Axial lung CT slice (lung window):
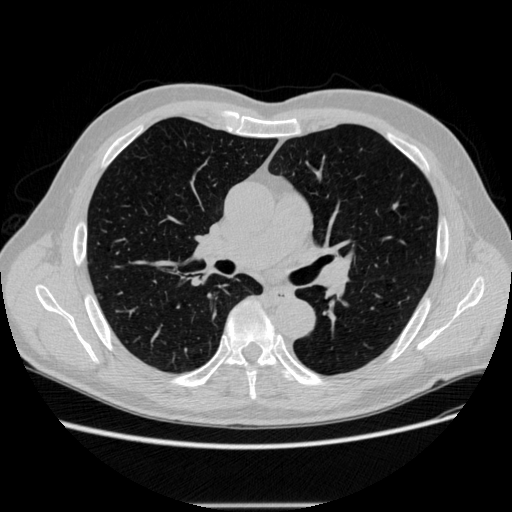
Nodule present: no